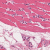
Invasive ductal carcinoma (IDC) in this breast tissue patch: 0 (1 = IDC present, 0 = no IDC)